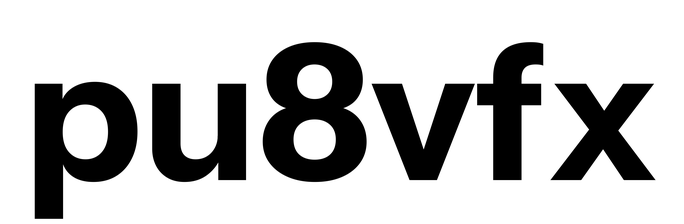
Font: InstrumentSans_Bold